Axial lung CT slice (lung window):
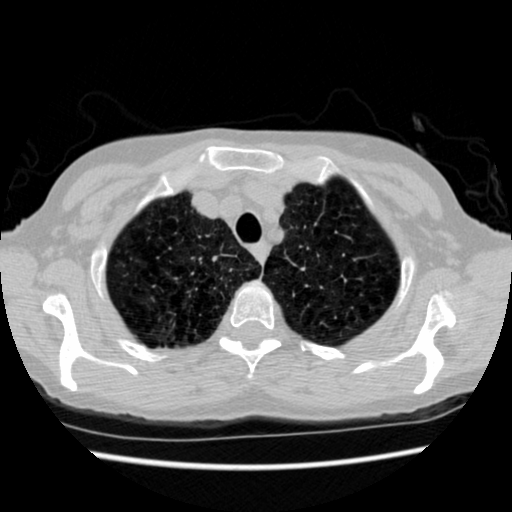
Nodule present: no